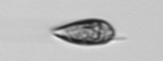
Label: Prorocentrum_triestinum